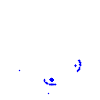
Particle: kaon